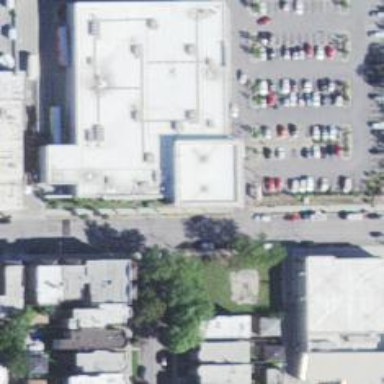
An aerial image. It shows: Retail building housing supermarket.